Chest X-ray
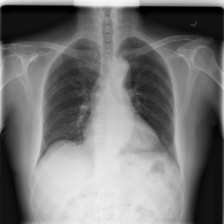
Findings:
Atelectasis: negative
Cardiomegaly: negative
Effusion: negative
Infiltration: negative
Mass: negative
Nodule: negative
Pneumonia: negative
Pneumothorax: negative
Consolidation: negative
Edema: negative
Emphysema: negative
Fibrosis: negative
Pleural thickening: negative
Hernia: negative